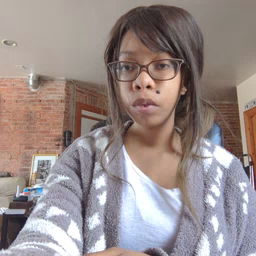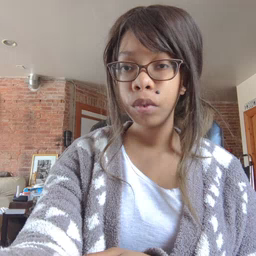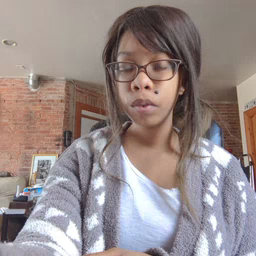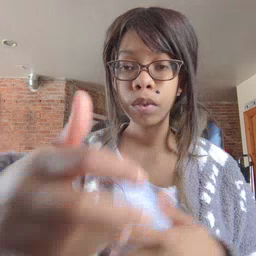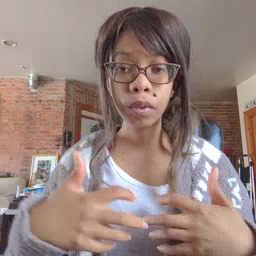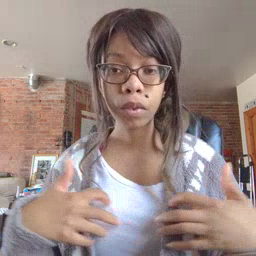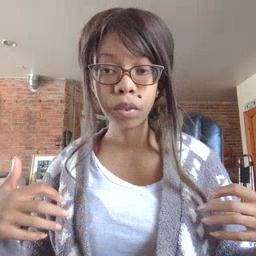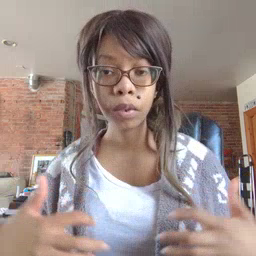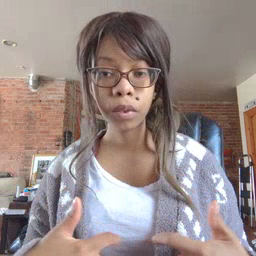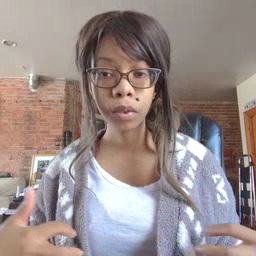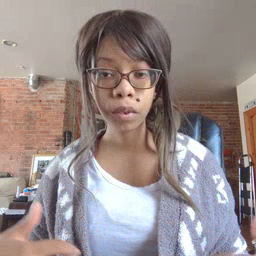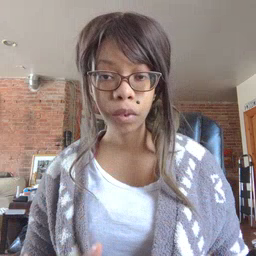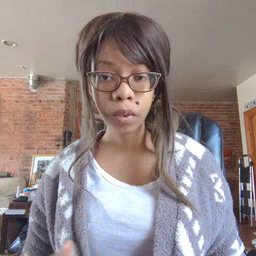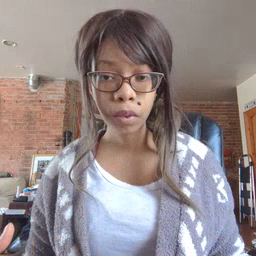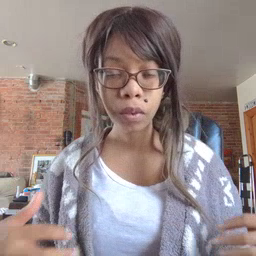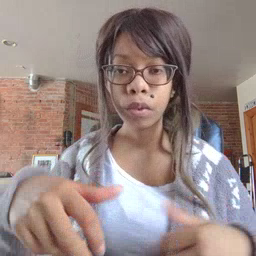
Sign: zebra